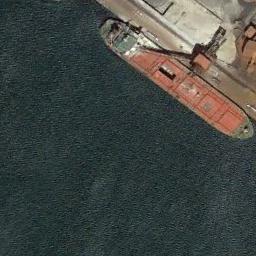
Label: ship